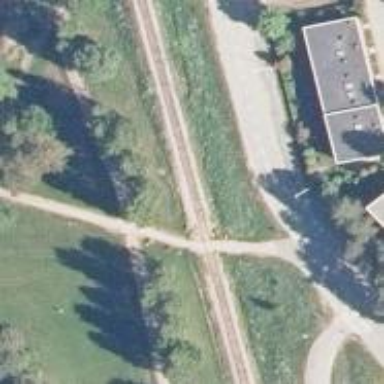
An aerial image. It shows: Railway crossing with saltire marking.